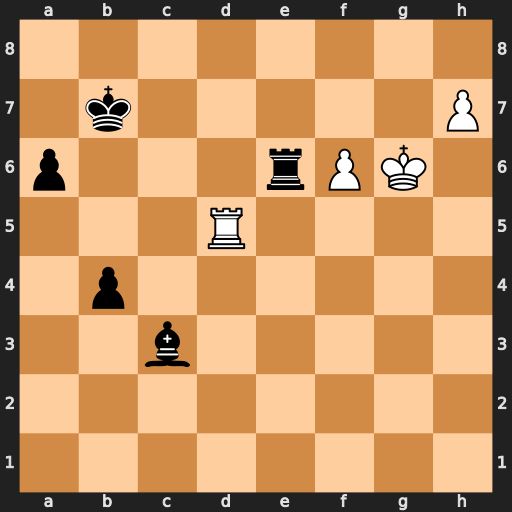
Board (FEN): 8/1k5P/p3rPK1/3R4/1p6/2b5/8/8
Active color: w
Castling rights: -
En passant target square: -
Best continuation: h8=Q Rxf6+ Qxf6 Bxf6 Kxf6